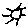
Label: sun